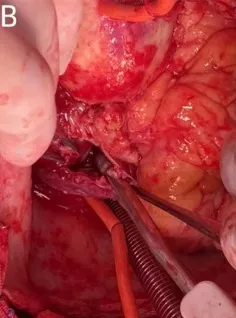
During the operation, a tumor protrusion of approximately 10 * 15 mm was evident on the surface of the right atrium. Although the mass proliferated between the inner and outer membranes of the right atrial wall, it did not breach the atrial cavity (B). The size of the mass was approximately 50 * 40 mm.
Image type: medical_photograph (other_medical_photograph)